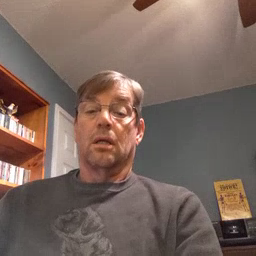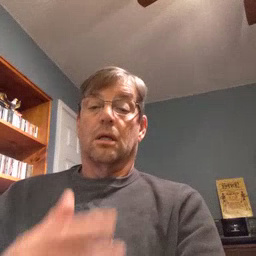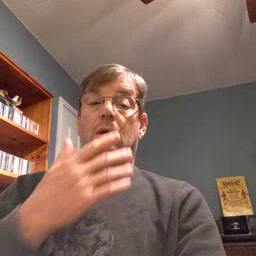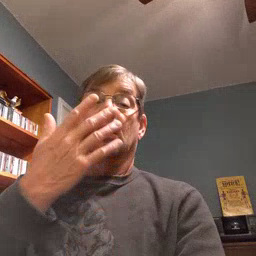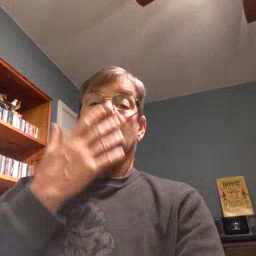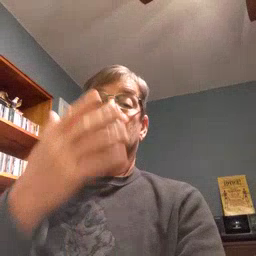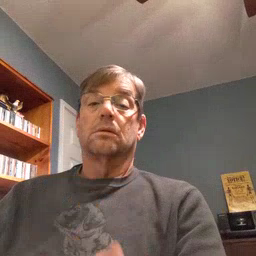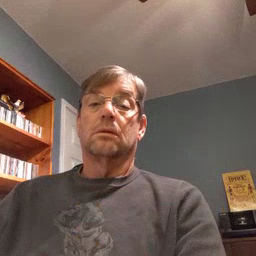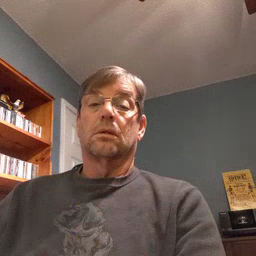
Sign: grass